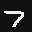
Label: 7